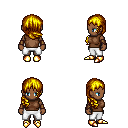
a pixel art fantasy rpg character, female body template, human, dark skin, brown sleeveless shirt, white pants, blonde right-swept hairstyle, leather bracers, gold boots, four views (front, back, left, right), 2x2 character sprite sheet, small pixel art, hard edges, no anti-aliasing